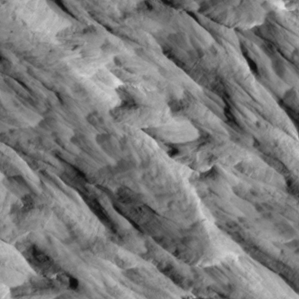
Label: non_frost